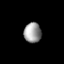
Tissue: lung
Cell type: Epithelial cells
Senescence score: 0.1734
Nuclear area (px): 340
Mean DAPI intensity: 154.726